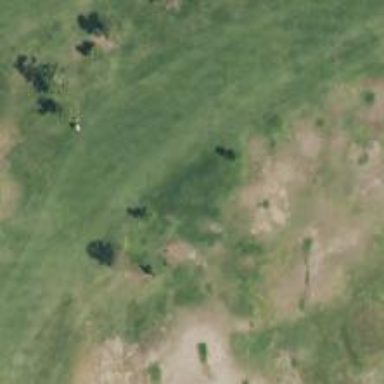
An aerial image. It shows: Golf fairway surrounded by grass.